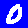
Digit: 0